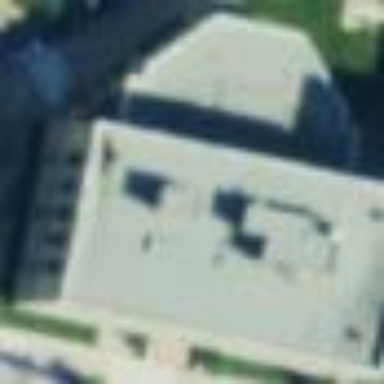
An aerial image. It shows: Government office building.